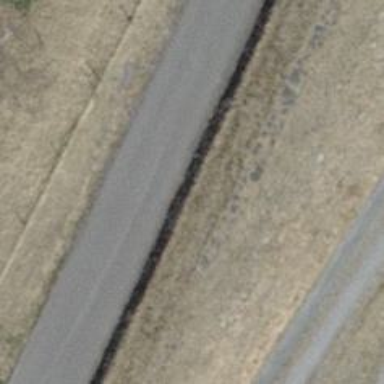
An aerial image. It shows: Asphalt track with grade1 quality and embankment.